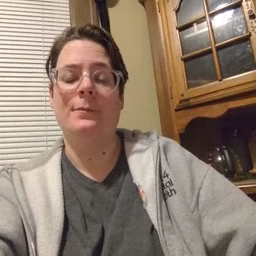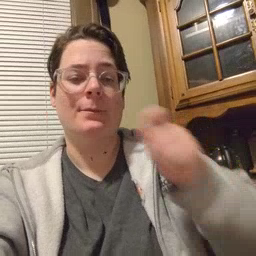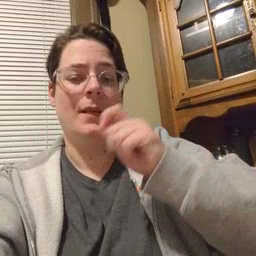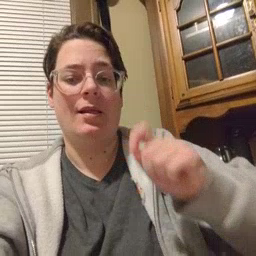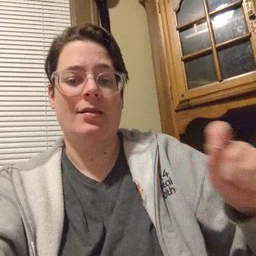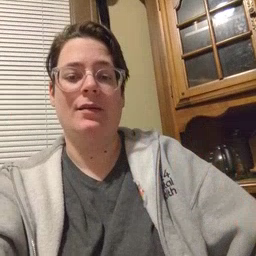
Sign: pencil